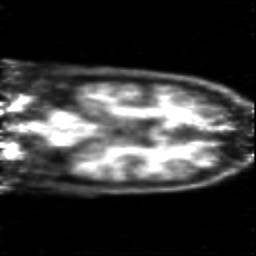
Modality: PET
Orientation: coronal
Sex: male
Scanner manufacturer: siemens